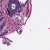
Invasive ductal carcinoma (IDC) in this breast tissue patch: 0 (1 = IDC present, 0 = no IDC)